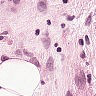
Metastatic tissue present: yes